Sex: F
Age: 50
Scanner: Avanto
Primary tumour origin: Other
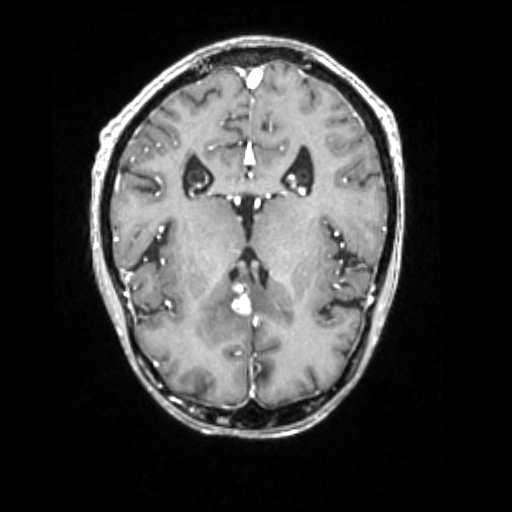
Segmented lesion volume (cc): 1.404
Number of lesion components: 1